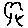
Label: tree